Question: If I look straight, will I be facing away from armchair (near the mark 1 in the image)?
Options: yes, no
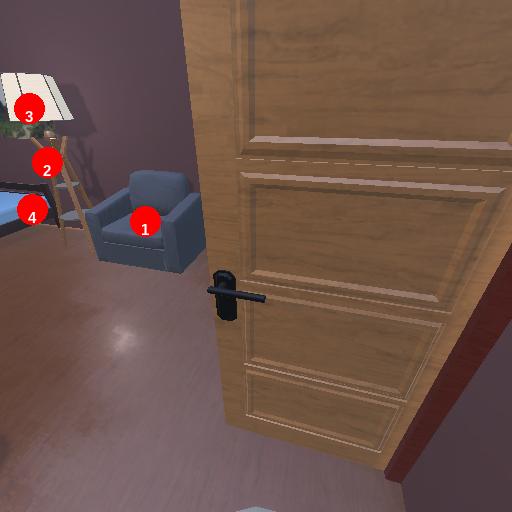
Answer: yes